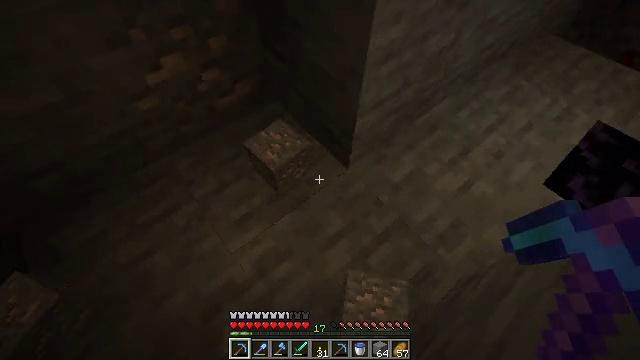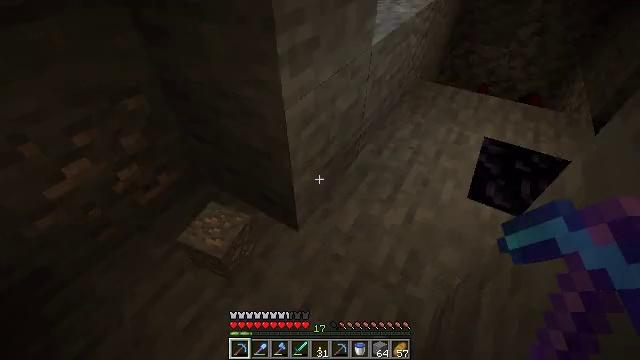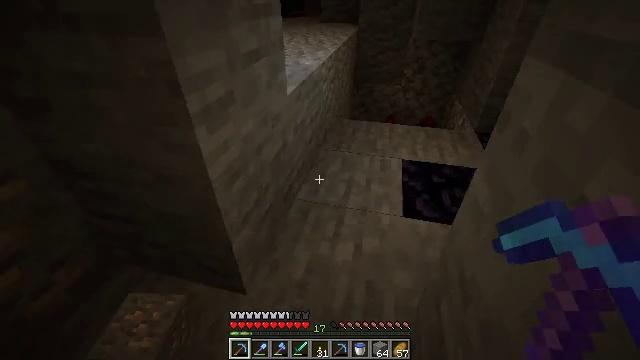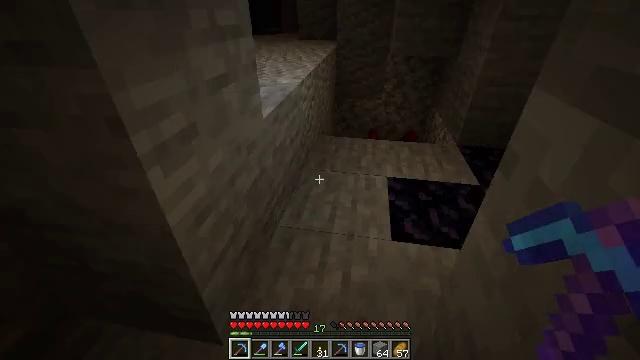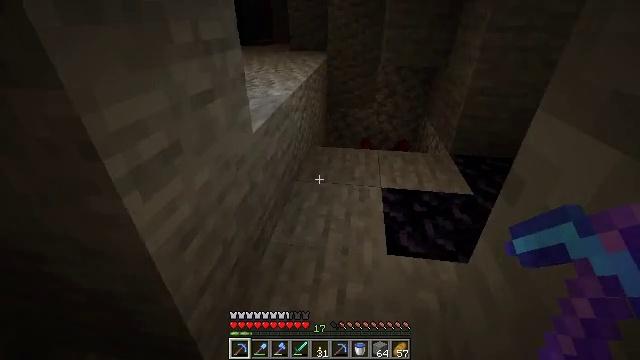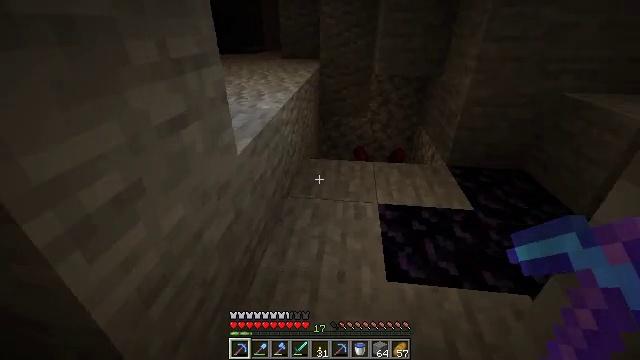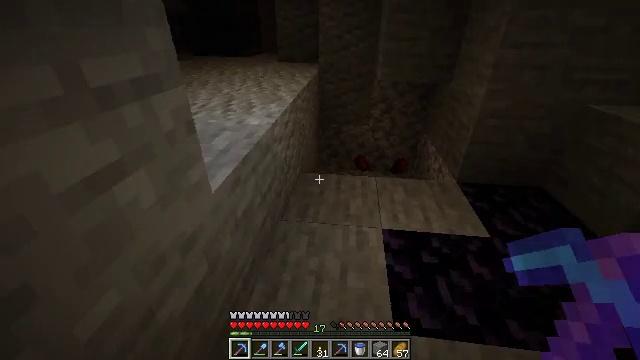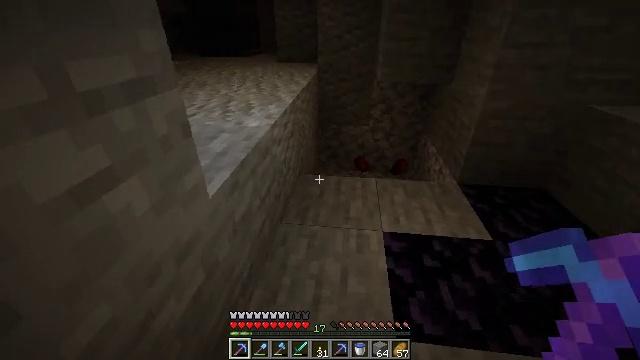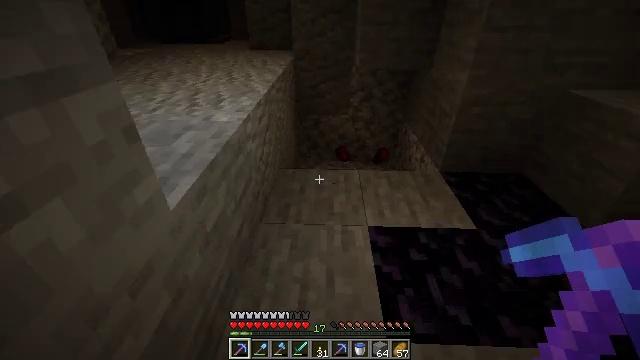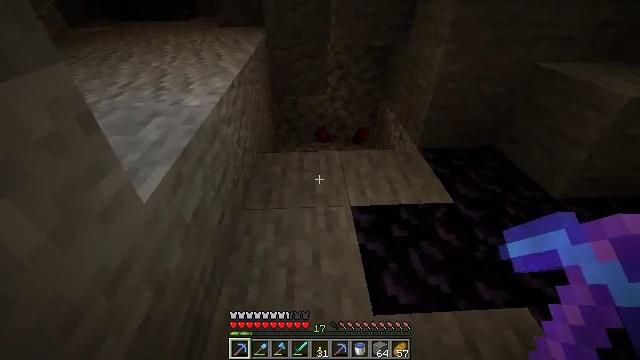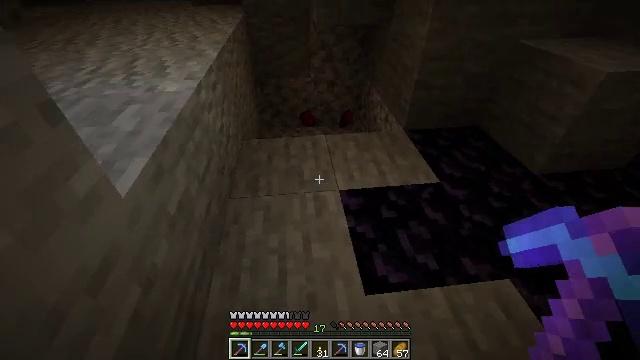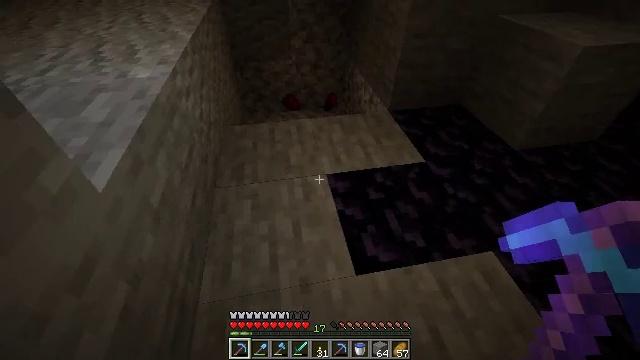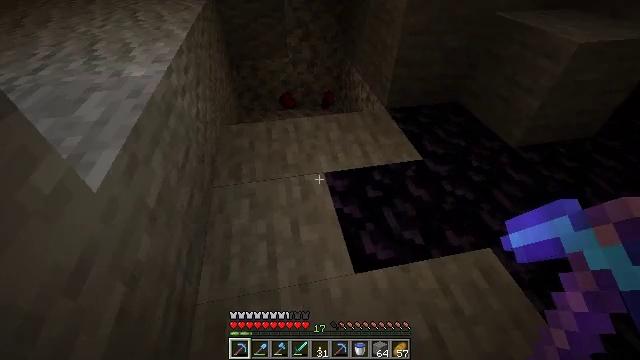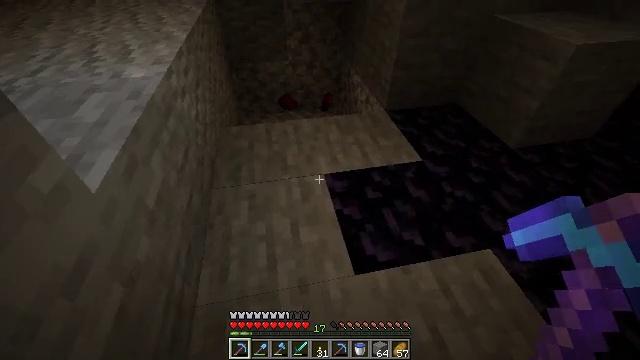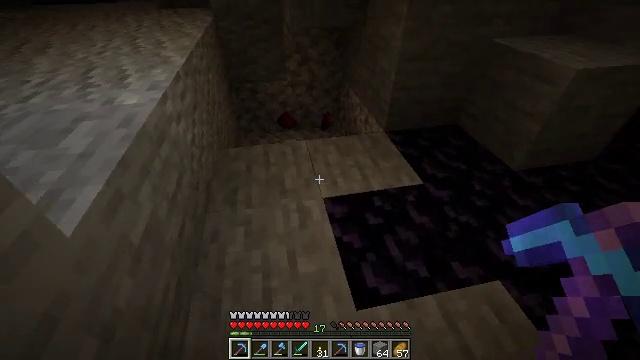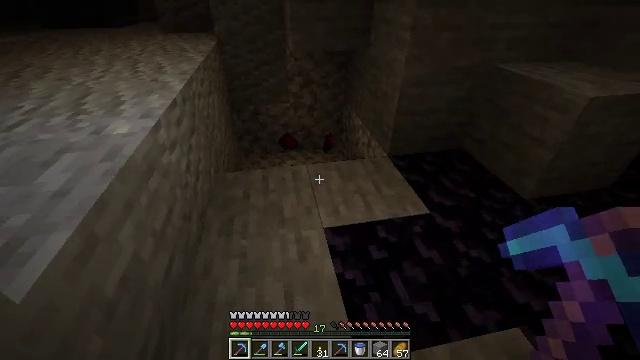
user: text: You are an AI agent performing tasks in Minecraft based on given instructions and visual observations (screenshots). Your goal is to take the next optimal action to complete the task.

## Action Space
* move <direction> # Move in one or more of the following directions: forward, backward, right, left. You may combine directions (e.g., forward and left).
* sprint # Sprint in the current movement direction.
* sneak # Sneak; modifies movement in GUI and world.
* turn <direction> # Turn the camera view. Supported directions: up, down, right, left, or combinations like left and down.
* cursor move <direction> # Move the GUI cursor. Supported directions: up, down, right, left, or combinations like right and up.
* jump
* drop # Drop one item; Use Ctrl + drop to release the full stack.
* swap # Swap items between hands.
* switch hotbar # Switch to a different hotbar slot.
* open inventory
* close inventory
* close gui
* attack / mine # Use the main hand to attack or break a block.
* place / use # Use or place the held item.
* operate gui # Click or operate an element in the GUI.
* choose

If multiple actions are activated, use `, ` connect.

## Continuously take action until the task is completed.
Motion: motion action
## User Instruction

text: Drop a redstone.
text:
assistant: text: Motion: move right, turn right and up
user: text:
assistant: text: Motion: move forward and move right, turn right and up
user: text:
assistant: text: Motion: move forward and move right, turn right and up
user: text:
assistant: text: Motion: move forward, turn right and up
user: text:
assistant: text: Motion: move forward, turn right and up
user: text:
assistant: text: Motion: move forward
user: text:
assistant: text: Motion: no_op
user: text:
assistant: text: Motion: turn right and down
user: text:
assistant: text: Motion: turn right and down
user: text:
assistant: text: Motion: turn right and down
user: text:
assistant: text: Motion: turn right and down
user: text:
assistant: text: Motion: no_op
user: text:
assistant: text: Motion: no_op
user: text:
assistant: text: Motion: move forward, turn up
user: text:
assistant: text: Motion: move forward, turn up
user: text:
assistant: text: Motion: move forward, turn up
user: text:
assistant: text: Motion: move forward
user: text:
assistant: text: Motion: move forward
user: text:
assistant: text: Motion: move forward, turn left
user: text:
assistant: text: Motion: turn left and down
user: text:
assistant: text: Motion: turn left and down
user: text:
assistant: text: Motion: move forward
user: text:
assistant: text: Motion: move forward
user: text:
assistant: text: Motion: move forward
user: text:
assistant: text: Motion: move forward
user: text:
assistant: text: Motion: move forward
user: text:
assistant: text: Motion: no_op
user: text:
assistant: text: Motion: no_op
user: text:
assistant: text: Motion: no_op
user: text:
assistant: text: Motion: turn left and up